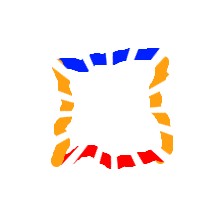
Shape: square